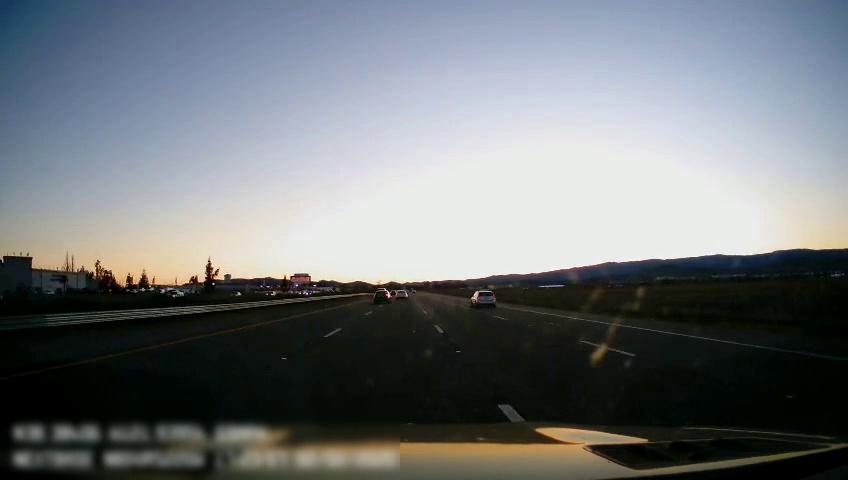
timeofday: Dusk/Dawn/Twilight
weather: Cloudy
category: Drivable Space
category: Vehicles | Car
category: Vehicles | Car
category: Vehicles | Car
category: Vehicles | Car
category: Vehicles | Car
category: Vehicles | SUV
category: Lanes | Alternate Lane
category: Lanes | Current Lane
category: Lanes | Current Lane
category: Lanes | Alternate Lane
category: Lanes | Alternate Lane